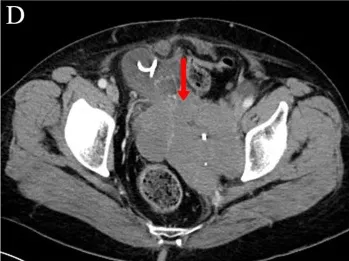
(D) CT scan revealed another large mass in the pelvis (in 2022).
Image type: radiology (ct)